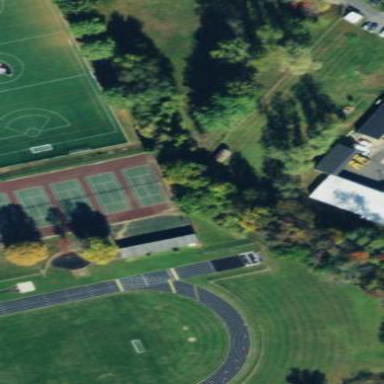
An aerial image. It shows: Tennis court in leisure pitch.